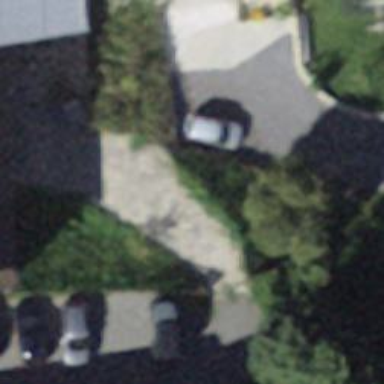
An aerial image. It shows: Charging station.